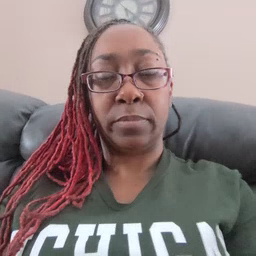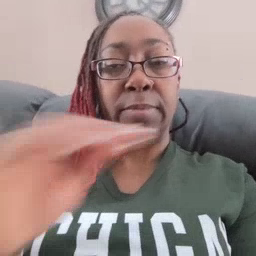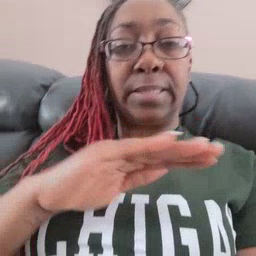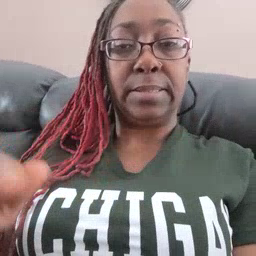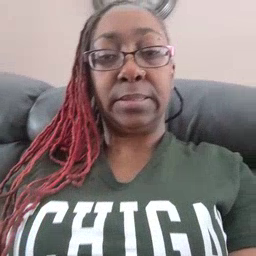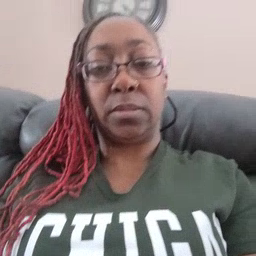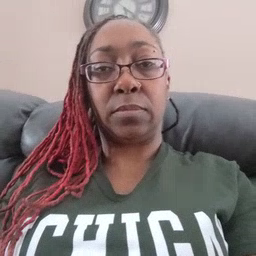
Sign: clean